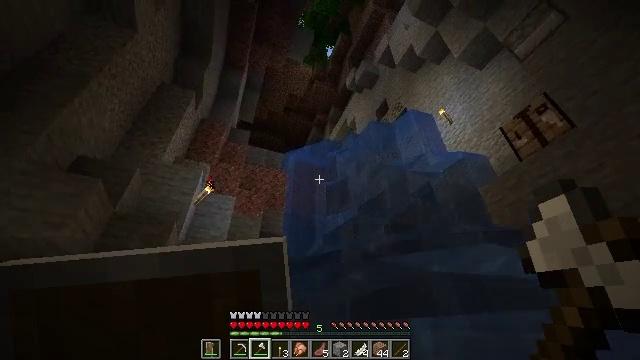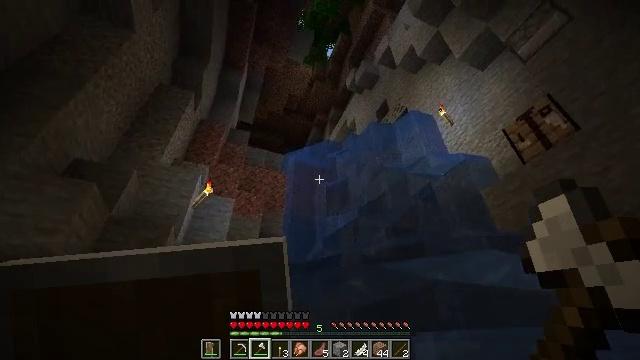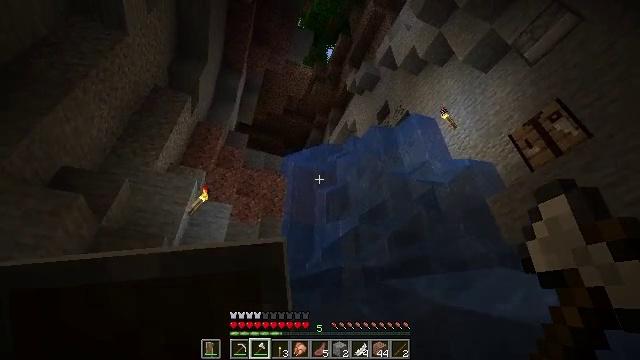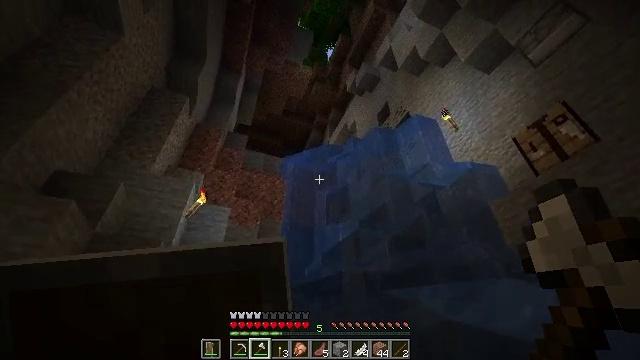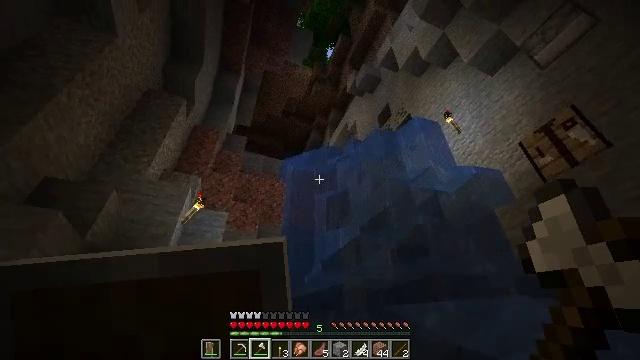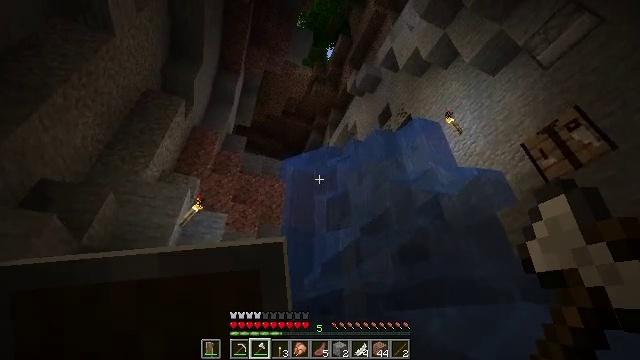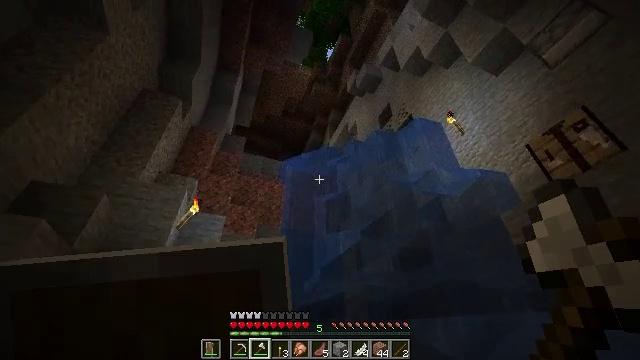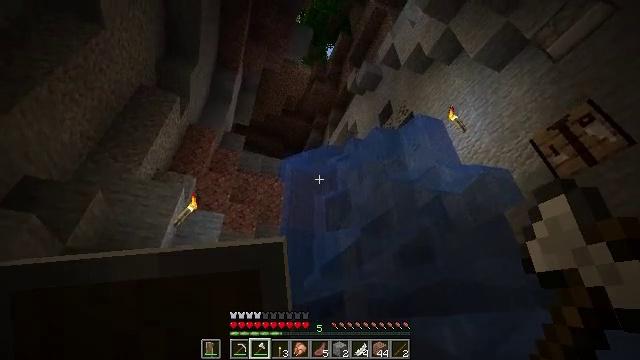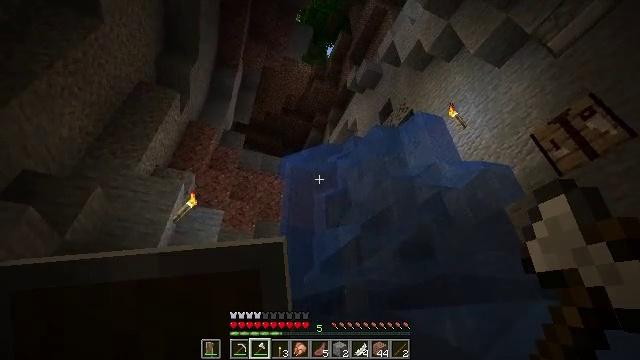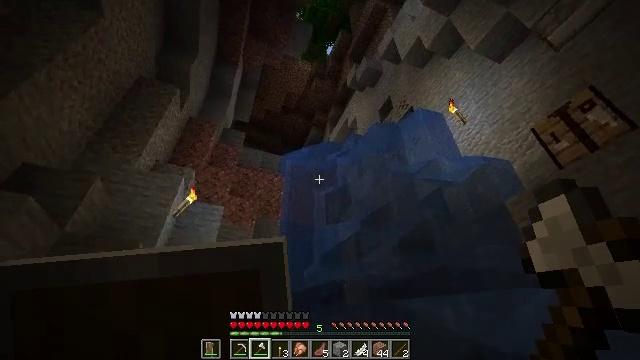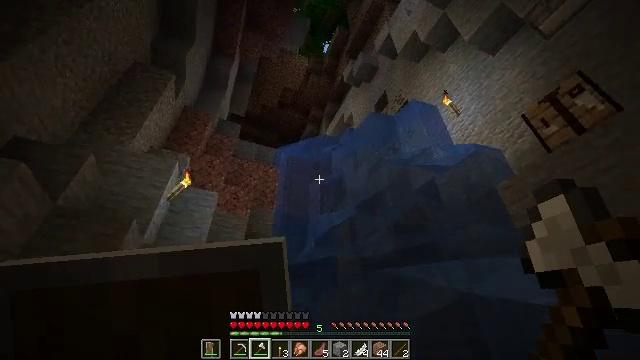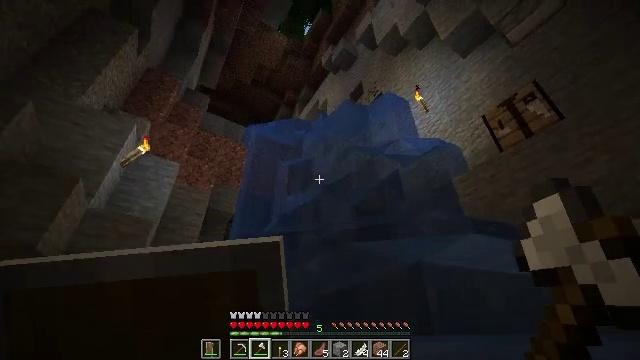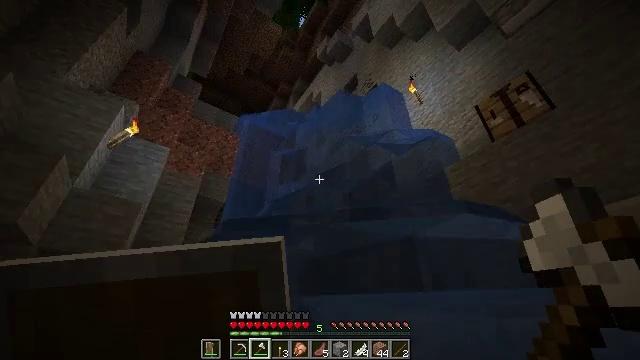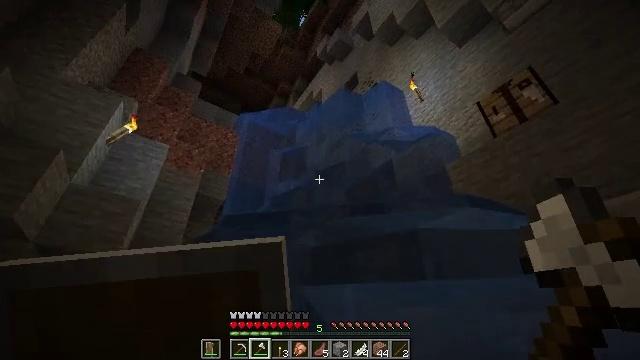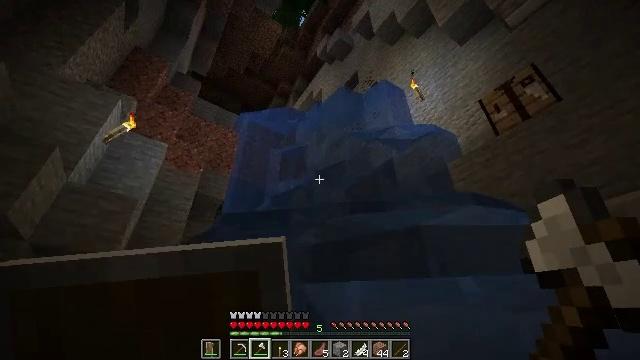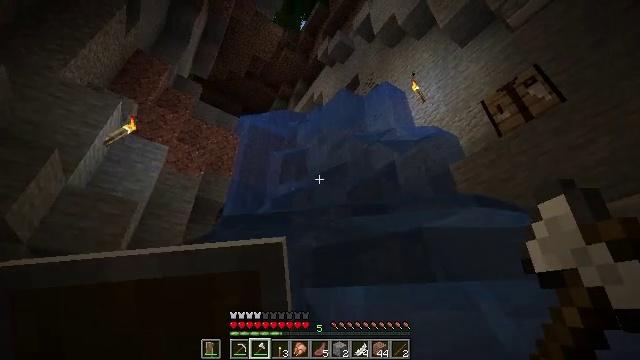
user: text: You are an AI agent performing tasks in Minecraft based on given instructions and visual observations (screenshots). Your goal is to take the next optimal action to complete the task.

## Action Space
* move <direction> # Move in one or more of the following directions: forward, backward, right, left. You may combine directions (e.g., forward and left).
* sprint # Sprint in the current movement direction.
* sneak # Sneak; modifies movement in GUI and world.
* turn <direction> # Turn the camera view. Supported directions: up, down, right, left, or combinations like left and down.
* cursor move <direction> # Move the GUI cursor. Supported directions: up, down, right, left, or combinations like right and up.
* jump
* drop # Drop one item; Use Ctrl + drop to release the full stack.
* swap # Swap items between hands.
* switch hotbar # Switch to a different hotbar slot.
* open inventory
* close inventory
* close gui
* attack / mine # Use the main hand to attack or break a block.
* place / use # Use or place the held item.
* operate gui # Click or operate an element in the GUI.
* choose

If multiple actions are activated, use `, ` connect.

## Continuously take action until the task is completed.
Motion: motion action
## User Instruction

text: Mine the granite block.
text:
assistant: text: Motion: move forward, jump
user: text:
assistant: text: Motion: move forward, jump
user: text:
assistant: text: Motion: move forward, jump
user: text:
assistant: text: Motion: move forward, jump
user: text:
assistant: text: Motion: move forward, jump
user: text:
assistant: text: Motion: move forward, jump
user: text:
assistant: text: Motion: move forward, jump
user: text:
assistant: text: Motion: move forward, jump
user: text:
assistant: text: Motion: move forward, jump
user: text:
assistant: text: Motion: move forward, turn right, jump
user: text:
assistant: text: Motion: move forward, turn right and down, jump
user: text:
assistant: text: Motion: move forward, turn right, jump
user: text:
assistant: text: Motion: move forward, jump
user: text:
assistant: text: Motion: move forward, jump
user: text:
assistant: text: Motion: move forward, jump
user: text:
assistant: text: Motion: move forward, jump
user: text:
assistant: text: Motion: move forward, jump
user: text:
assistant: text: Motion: move forward, jump
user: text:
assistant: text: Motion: move forward, jump
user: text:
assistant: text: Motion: move forward, turn left and up, jump
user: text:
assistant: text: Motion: move forward, jump
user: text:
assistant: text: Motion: move forward, jump
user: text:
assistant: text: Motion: move forward, jump
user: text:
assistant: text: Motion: move forward, jump
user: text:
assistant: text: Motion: move forward, jump
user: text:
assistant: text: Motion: move forward, jump
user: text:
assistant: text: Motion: move forward, jump
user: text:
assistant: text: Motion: move forward, jump
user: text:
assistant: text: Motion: move forward, jump
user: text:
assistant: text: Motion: move forward, jump